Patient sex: F
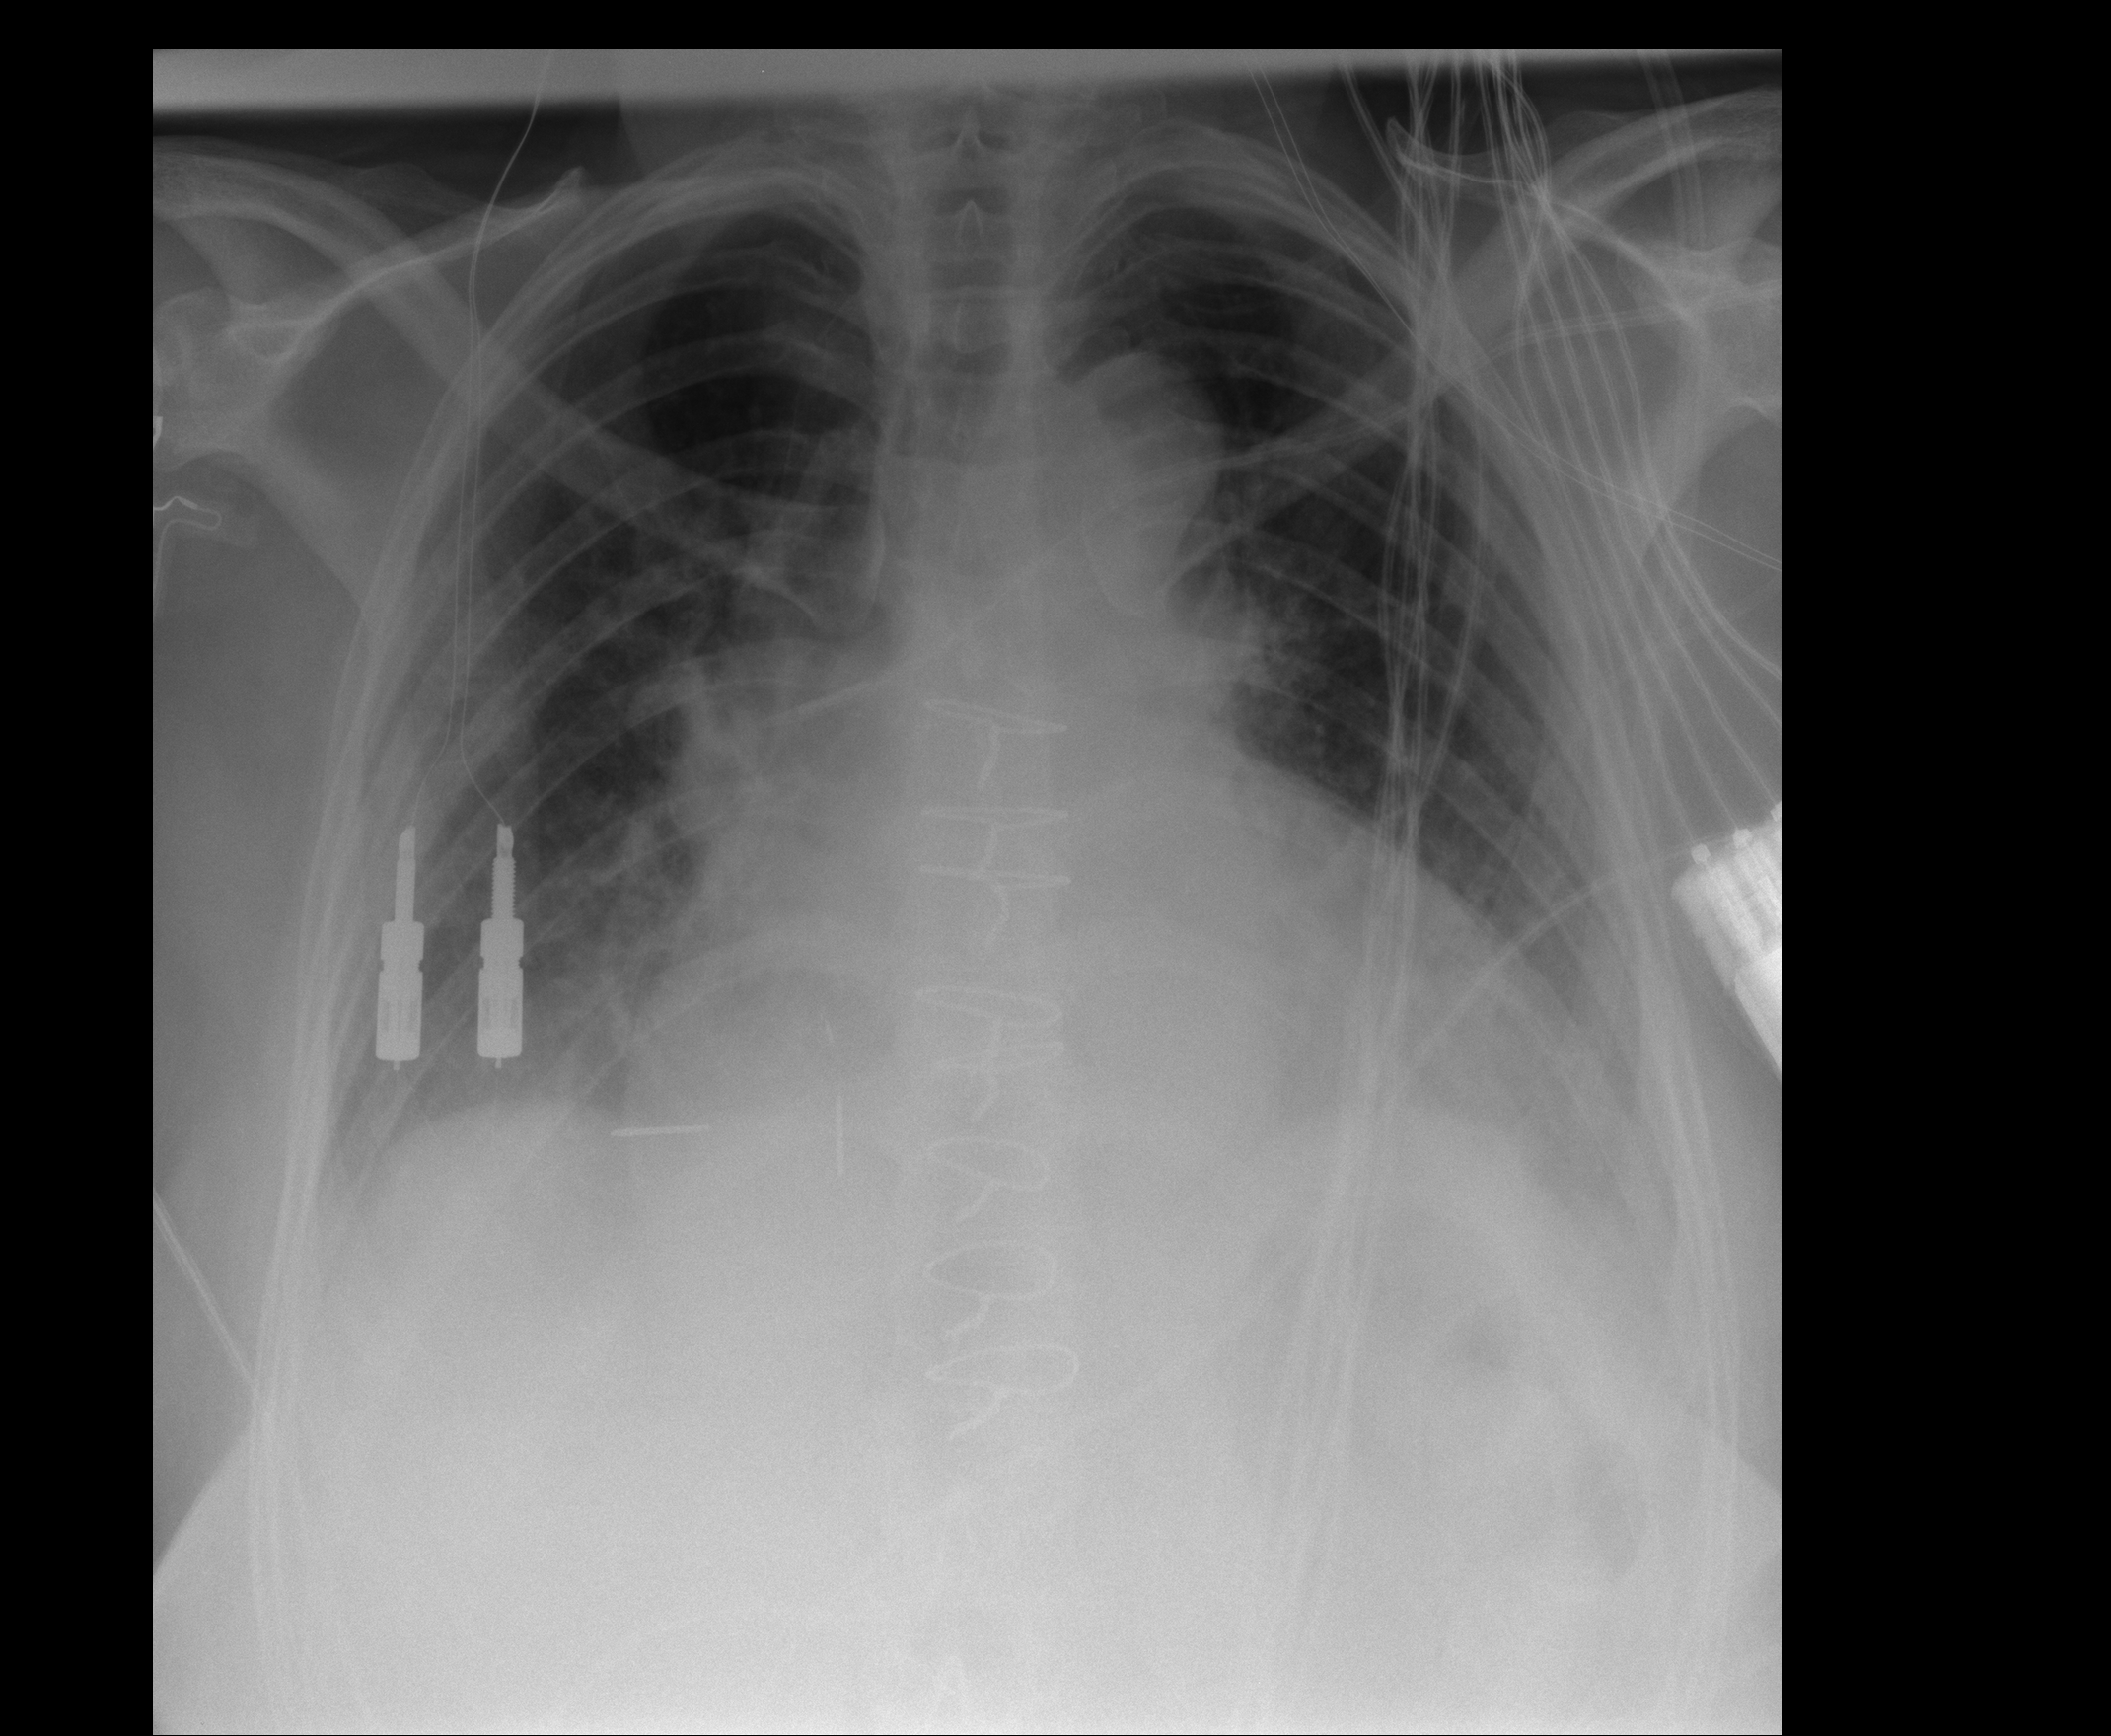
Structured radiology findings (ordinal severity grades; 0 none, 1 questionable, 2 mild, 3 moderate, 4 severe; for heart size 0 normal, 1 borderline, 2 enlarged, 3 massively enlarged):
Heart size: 2
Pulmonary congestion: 1
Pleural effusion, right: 2
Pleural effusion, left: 2
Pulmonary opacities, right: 1
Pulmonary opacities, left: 1
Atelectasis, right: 2
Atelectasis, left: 2